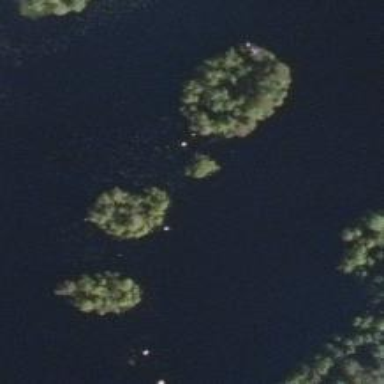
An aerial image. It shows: Islet covered with needle-leaved woodland.